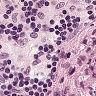
Metastatic tissue present: no